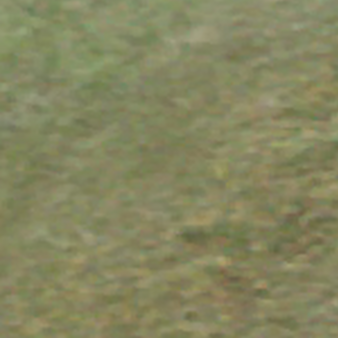
Label: other